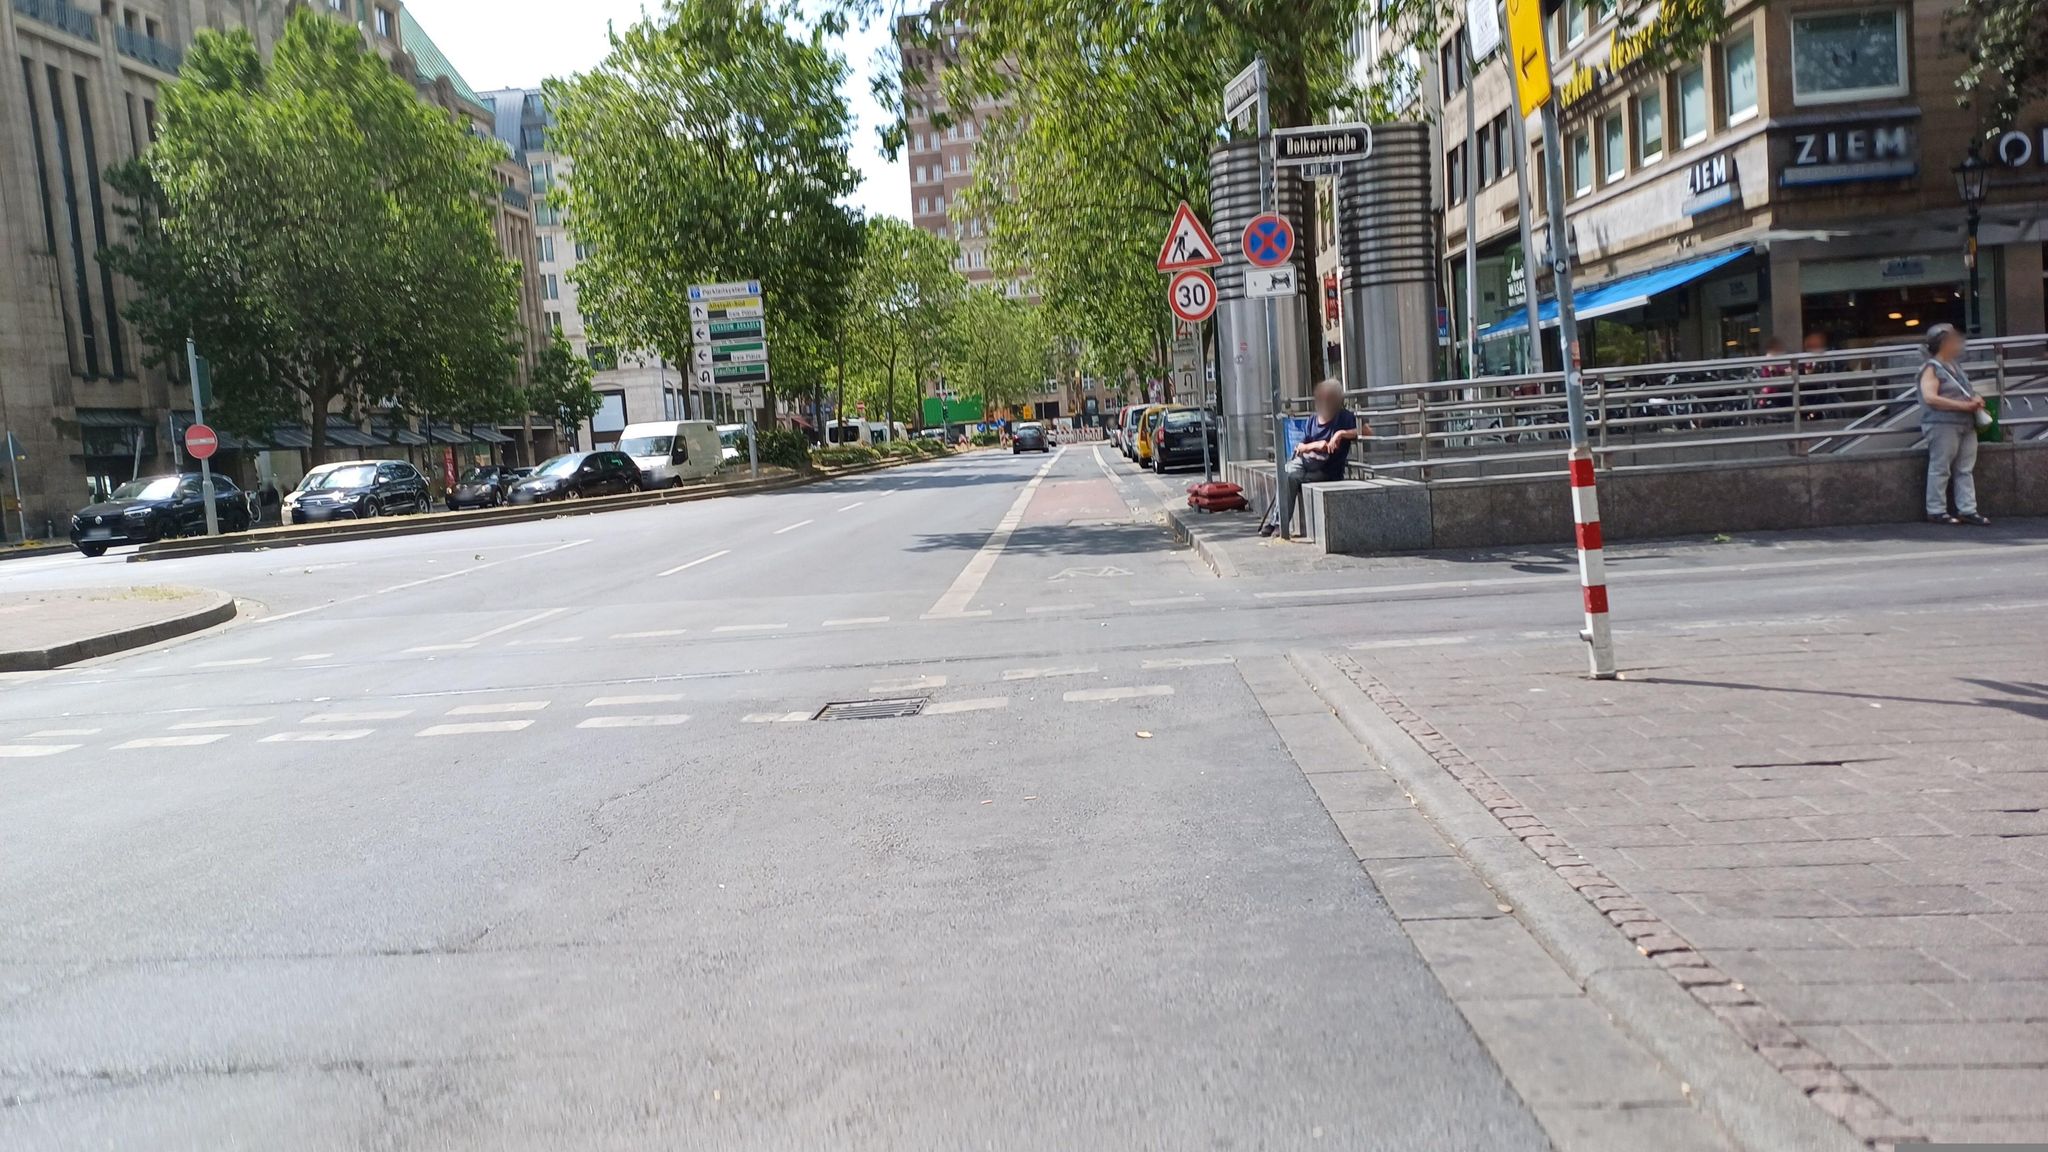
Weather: clear
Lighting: day
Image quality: good
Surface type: walking surface
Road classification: footway, elevator
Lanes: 2
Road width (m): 1.8
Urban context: urban centre
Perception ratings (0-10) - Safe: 5.91, Lively: 7.55, Beautiful: 4.97, Boring: 1.14, Depressing: 5.39, Wealthy: 6.63